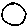
Label: circle